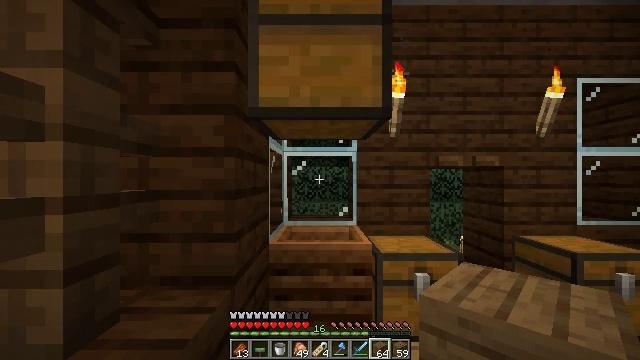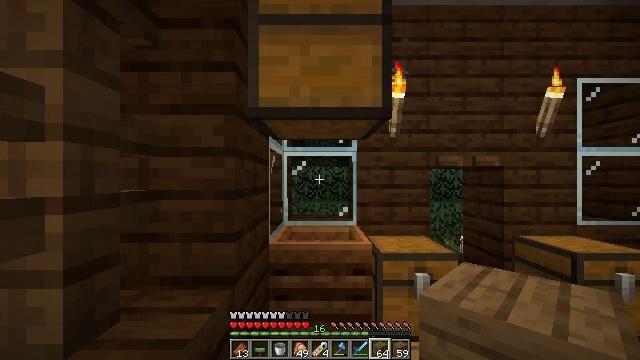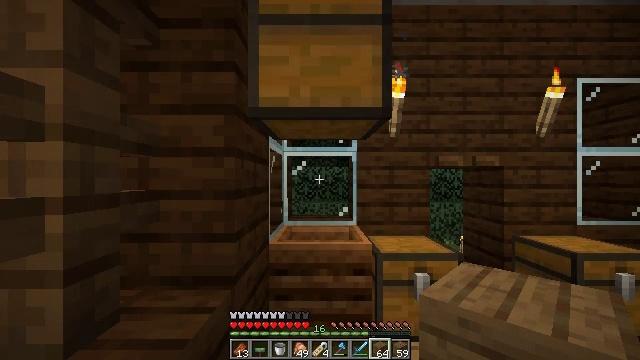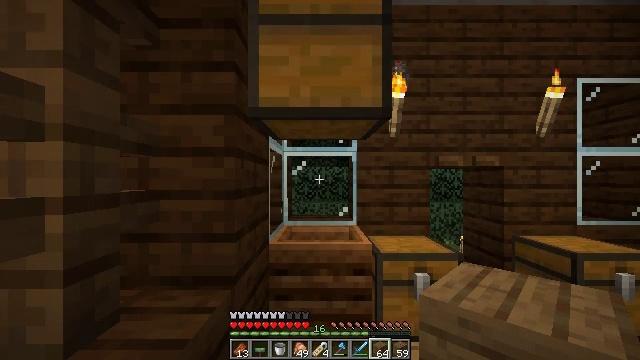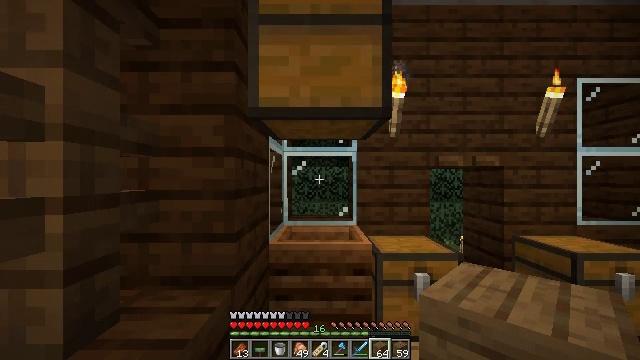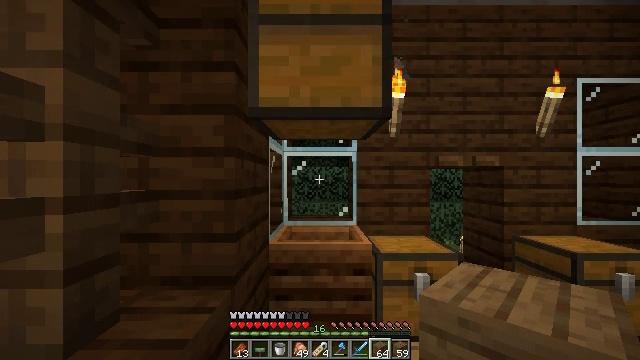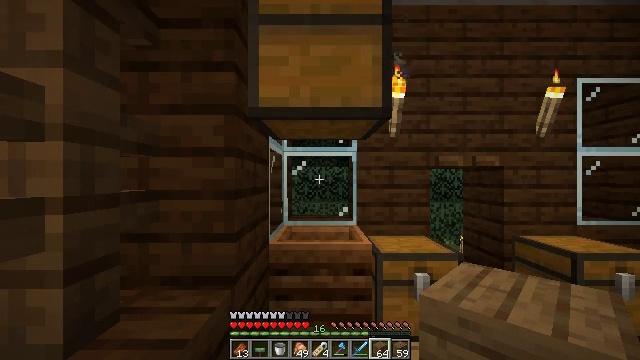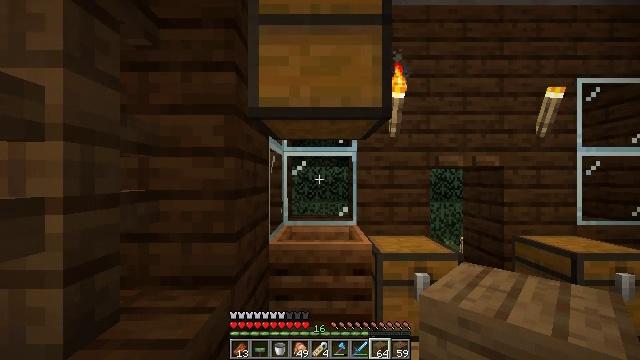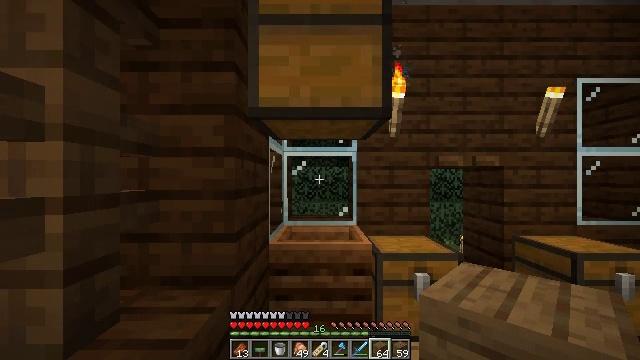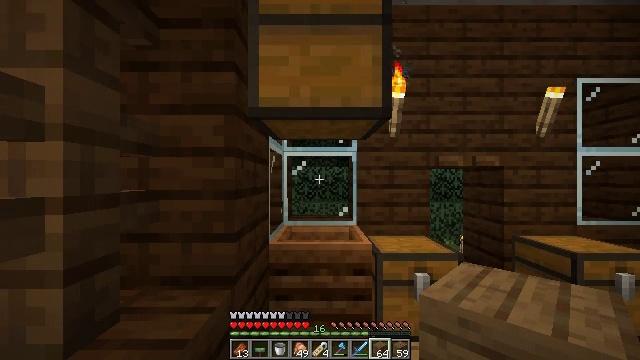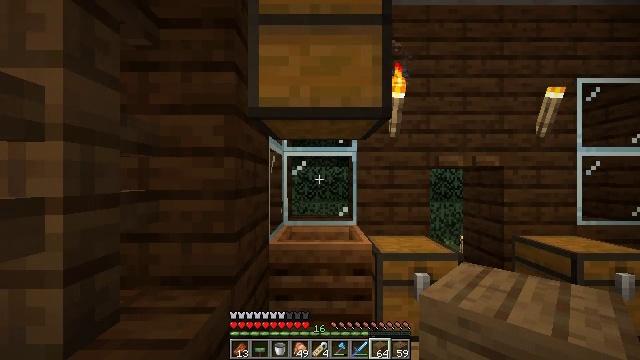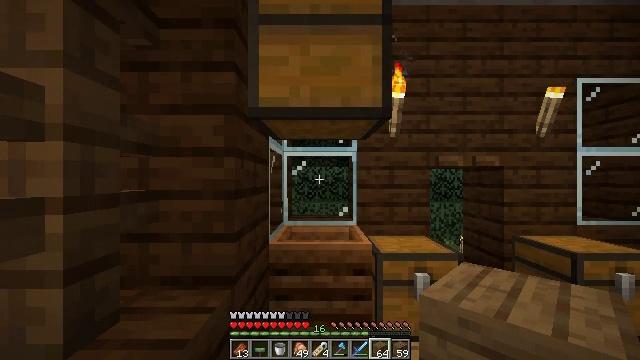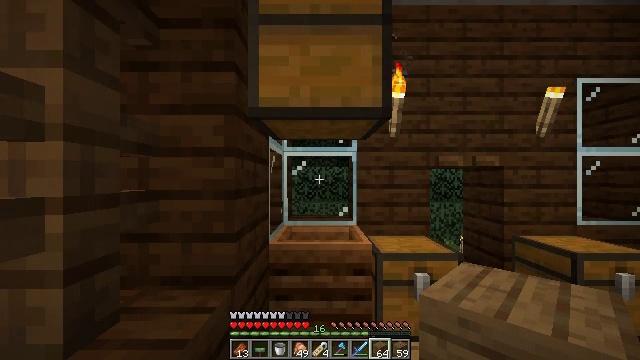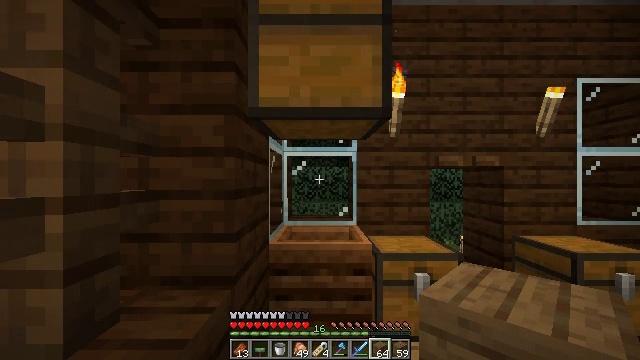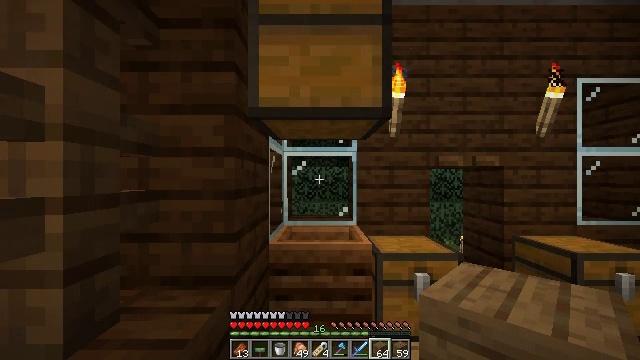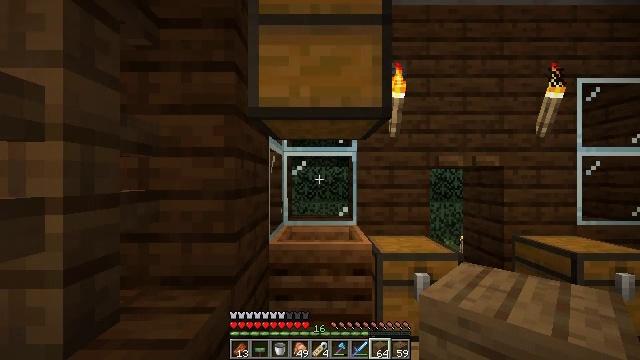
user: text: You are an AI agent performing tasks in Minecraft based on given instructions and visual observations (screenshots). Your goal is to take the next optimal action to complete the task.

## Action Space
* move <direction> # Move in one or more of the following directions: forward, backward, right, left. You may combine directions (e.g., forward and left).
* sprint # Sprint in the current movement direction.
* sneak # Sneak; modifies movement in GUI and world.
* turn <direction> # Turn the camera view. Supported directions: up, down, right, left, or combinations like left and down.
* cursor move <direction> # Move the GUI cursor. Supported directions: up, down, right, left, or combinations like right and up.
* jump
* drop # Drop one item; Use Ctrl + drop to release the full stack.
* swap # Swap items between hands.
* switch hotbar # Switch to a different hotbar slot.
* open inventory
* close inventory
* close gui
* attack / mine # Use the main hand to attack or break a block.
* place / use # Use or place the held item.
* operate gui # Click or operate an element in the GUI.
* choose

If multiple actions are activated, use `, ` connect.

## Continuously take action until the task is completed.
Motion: motion action
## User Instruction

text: Collect spruce planks and craft a spruce pressure plate.
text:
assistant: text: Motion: no_op
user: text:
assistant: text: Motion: no_op
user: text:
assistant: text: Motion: no_op
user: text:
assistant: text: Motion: no_op
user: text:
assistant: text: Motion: no_op
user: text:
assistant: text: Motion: no_op
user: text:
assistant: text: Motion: no_op
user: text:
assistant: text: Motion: no_op
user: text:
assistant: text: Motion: no_op
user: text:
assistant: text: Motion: no_op
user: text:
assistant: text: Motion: no_op
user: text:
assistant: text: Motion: no_op
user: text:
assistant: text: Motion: no_op
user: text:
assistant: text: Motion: no_op
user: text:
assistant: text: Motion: no_op
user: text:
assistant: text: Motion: no_op
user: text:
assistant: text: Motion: no_op
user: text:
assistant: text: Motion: no_op
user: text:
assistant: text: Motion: no_op
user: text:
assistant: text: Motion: no_op
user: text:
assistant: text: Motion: no_op
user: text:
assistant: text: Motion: no_op
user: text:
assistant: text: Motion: no_op
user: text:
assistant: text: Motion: no_op
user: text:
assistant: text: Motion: no_op
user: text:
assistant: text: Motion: no_op
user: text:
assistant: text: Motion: turn right
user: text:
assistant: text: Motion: turn right
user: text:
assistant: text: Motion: turn right and down
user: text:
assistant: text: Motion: no_op